Interaction volume radius: 5 \u00c5
Interaction volume height: 30 \u00c5
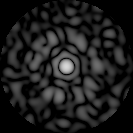
Disorder parameter: 0.8248